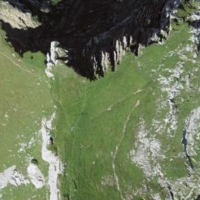
EUNIS habitat code: 31
Species observed at this site:
Gentianella campestris